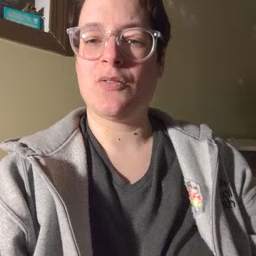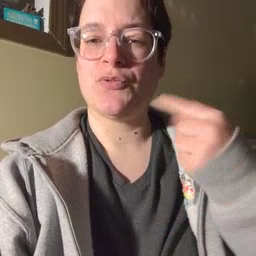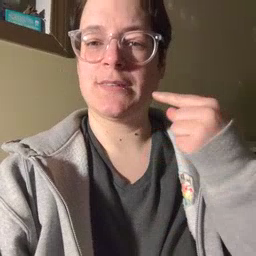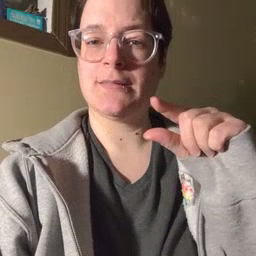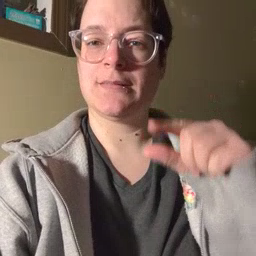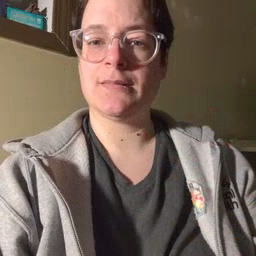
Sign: green